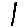
Label: line